Question: DeflateStream.Read is not working, I'm trying to read from a compressed memory stream but the byte array argument of read remains empty.
'''
var memoryStream = new MemoryStream();
var writeStream = new DeflateStream(memoryStream, CompressionLevel.Optimal, true);
var readStream = new DeflateStream(memoryStream, CompressionMode.Decompress, true);
var serializedPayloadBytes = Serialize(new Payload { Message = "Payload" });
var serializedHeaderBytes = Serialize(new PayloadHeader { Length = serializedPayloadBytes.Length });
var headerSize = serializedHeaderBytes.Length;
var package = new byte[serializedHeaderBytes.Length + serializedPayloadBytes.Length];
Buffer.BlockCopy(serializedHeaderBytes, 0, package, 0, serializedHeaderBytes.Length);
Buffer.BlockCopy(serializedPayloadBytes, 0, package, serializedHeaderBytes.Length, serializedHeaderBytes.Length);
writeStream.Write(package, 0, package.Length);
writeStream.Flush();
writeStream.Close();
var arr = new byte[serializedHeaderBytes.Length];
readStream.Read(arr, 0, headerSize);
'''
The is always empty (all bytes are zero), the memoryStream.ToArray() has data.

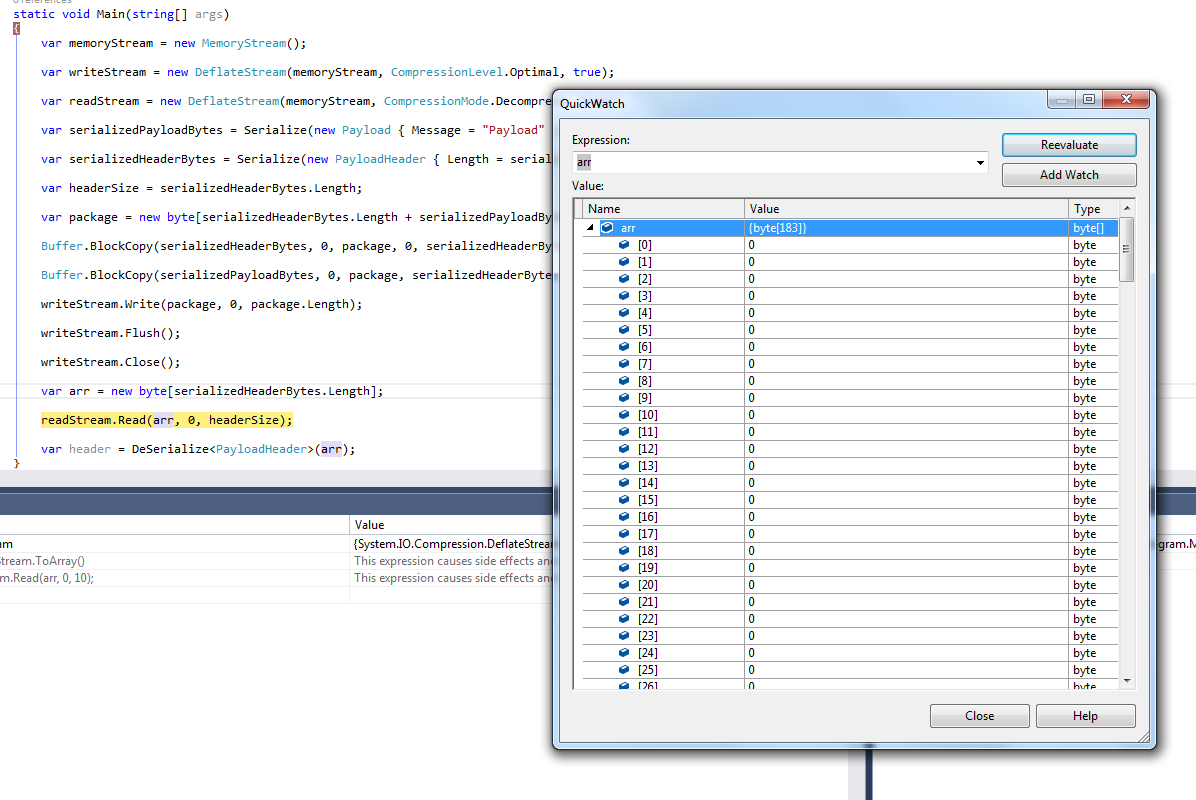
Answer: The 'MemoryStream's Position is at the end of the stream after writing it. You have to set it back to 0 if you want to read from the same stream again after write.
'''
memoryStream.Position = 0;
'''